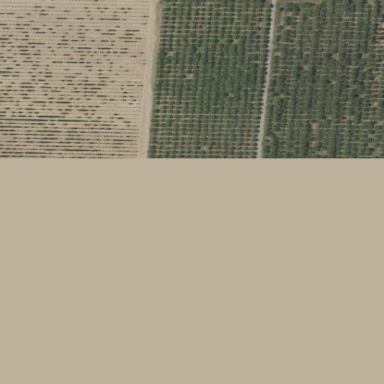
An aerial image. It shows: Almond orchard with rows of almond trees.